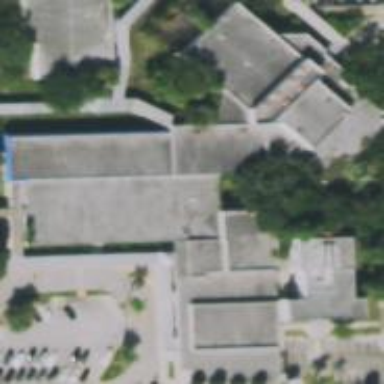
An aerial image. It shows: School building.